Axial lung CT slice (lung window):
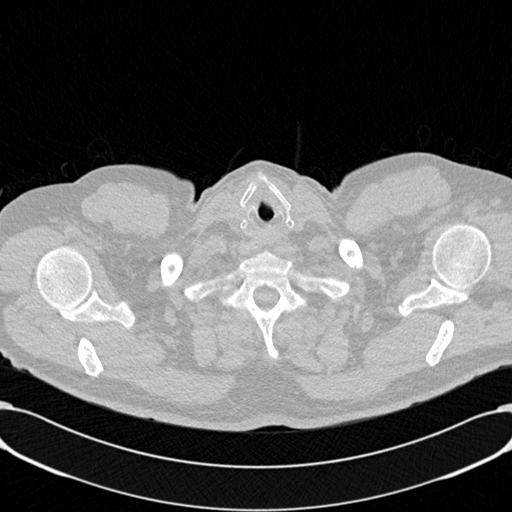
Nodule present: no